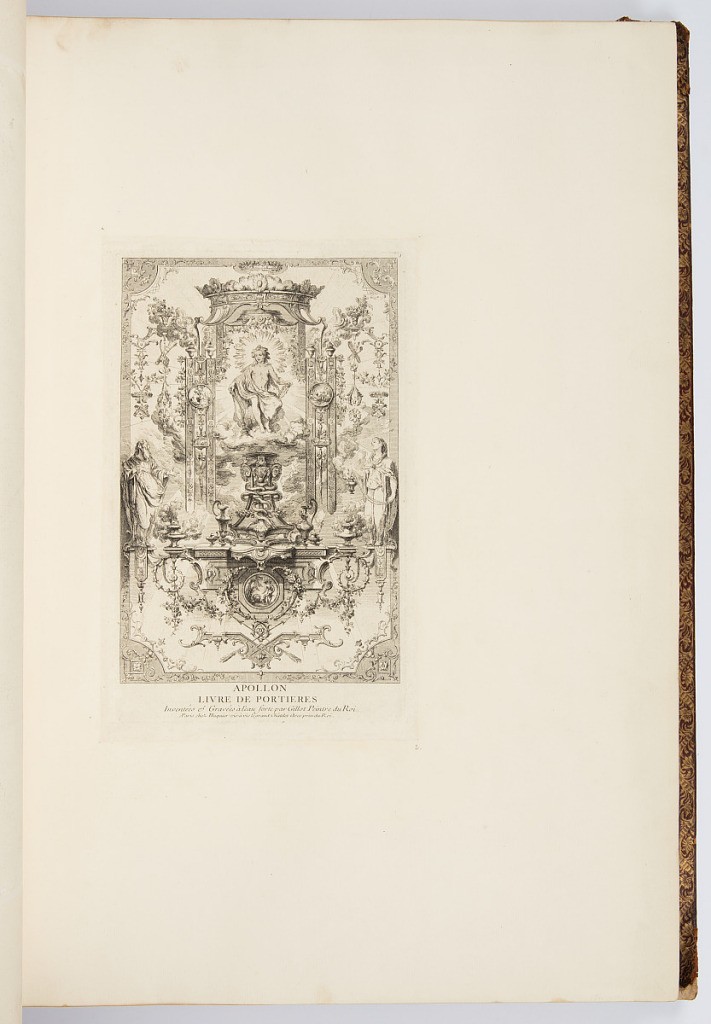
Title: APOLLON
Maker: Claude Gillot, French, 1673–1722
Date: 1729–37
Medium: Etching on laid paper
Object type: Bound print
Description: Plate of arabesques with the figure of Apollo at the center under a baldachin. The plate is not signed or numbered.